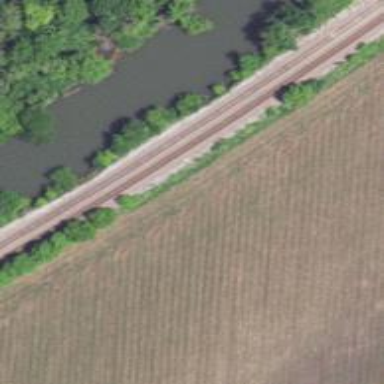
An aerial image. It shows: Railway siding for service.